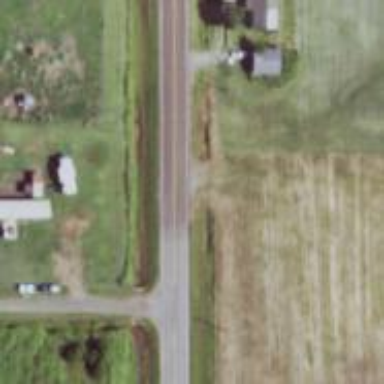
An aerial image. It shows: Secondary road.